Field crop: maize
Growth stage: 2
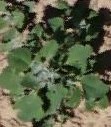
Species: chenopodium